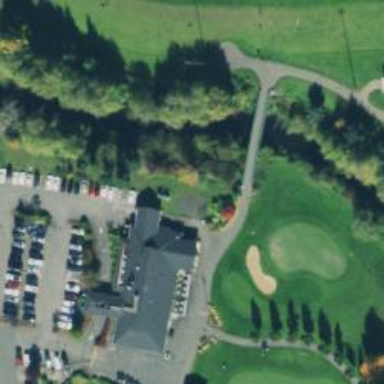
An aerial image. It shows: Service road used as golf cart path.